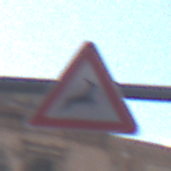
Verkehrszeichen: WildwechselLinks
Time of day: MorningAfternoon
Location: Outdoor (Urban)
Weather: PartlyCloudy
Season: NotSpecified
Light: Natural